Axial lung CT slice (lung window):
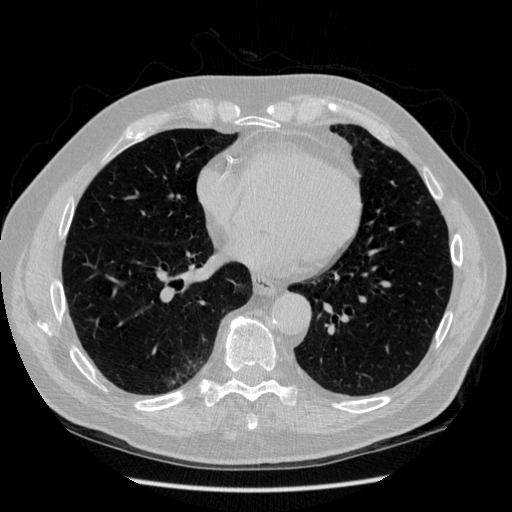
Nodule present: no